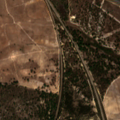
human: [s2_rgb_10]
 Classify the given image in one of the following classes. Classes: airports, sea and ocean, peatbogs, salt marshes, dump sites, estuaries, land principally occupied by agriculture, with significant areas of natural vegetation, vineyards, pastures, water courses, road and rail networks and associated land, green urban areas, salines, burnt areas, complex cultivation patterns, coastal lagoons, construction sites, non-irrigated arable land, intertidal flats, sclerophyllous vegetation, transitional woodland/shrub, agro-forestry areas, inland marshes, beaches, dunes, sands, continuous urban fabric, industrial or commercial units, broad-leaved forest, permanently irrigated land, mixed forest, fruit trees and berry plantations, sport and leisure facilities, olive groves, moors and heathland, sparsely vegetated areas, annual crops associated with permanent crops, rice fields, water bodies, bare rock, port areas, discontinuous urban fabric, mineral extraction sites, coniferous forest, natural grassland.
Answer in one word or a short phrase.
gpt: non-irrigated arable land, permanently irrigated land, pastures, complex cultivation patterns, agro-forestry areas, mixed forest